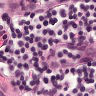
Metastatic tissue present: no